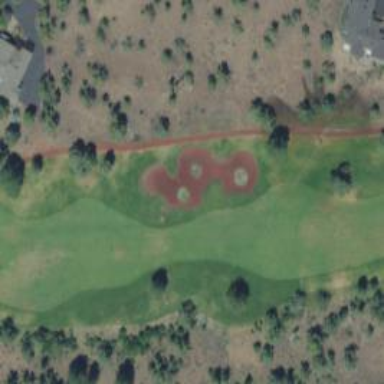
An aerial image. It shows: Golf fairway surrounded by grass.